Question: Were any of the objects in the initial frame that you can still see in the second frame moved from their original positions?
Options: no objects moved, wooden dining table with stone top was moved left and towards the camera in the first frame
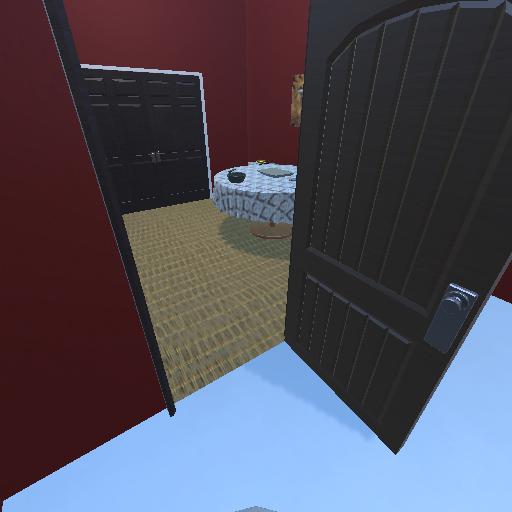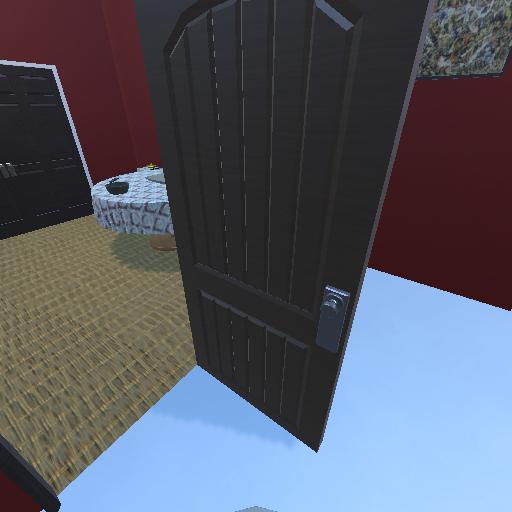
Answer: no objects moved